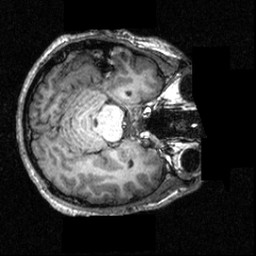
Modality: T1w
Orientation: axial
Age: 19
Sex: male
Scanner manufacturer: siemens
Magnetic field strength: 3.951 T
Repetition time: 1.5 s
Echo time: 0.00335 s